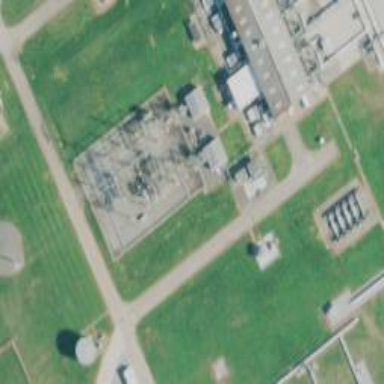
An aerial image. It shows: Industrial power substation surrounded by fence.